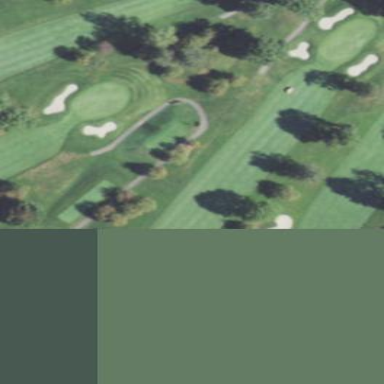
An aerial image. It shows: Grassy area designated as golf fairway.